Question: I have the following data set (pre_df) and I want:

When = - return in the new column (in this case Home_APL).
When = - return in the new column.
When = - return in the new column
I already did the first example(Home_APL), however when I run the same IF function for Away_APL it doesn't work.
'''
#Home_APL
for (row in 1:nrow(pre_df))
{
if(pre_df$selection[row] == pre_df$home[row])
{
pre_df$Home_APL[row] = pre_df$APL[row]
}
}
#Away_APL
for (row in 1:nrow(pre_df))
{
if(pre_df$selection[row] == pre_df$away[row])
{
pre_df$Away_APL[row] = pre_df$APL[row]
}
}
'''
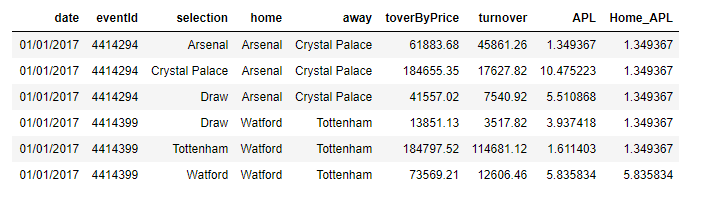
Answer: Like @r2evans said, make your question reproducible. And specify what was the error when you say 'it doesn't work'.
The reason why its failing might be because you are adding new columns with just some of the rows populated. So R doesn't know how to fill the missing rows and you will get a
'''
Error in '$<-.data.frame'('*tmp*', "Away_APL", value = c(NA, 10.4752232550593 :
replacement has 2 rows, data has 1153
'''
error.
To tackle this, you can create both columns manually first with a value and then populate the matching rows.
'''
pre_df$Home_APL <- 0
pre_df$Away_APL <- 0
'''
Then run your loop,
'''
# > head(pre_df, 10)
# X date eventId selection home away toverByPrice turnover APL Home_APL Away_APL
# 1 1 01/01/<PHONE> Arsenal Arsenal Crystal Palace 61883.68 45861.26 1.349367 1.349367 0.000000
# 2 2 01/01/<PHONE> Crystal Palace Arsenal Crystal Palace 184655.35 17627.82 10.475223 0.000000 10.475223
# 3 3 01/01/<PHONE> Draw Arsenal Crystal Palace 41557.02 7540.92 5.510868 0.000000 0.000000
# 4 4 01/01/<PHONE> Draw Watford Tottenham 13851.13 3517.82 3.937418 0.000000 0.000000
# 5 5 01/01/<PHONE> Tottenham Watford Tottenham 184797.52 114681.12 1.611403 0.000000 1.611403
# 6 6 01/01/<PHONE> Watford Watford Tottenham 73569.21 12606.46 5.835834 5.835834 0.000000
# 7 7 01/02/<PHONE> Draw Manchester Utd Hull 8293.93 1130.00 7.339761 0.000000 0.000000
# 8 8 01/02/<PHONE> Hull Manchester Utd Hull 130880.46 7150.82 18.302860 0.000000 18.302860
# 9 9 01/02/<PHONE> Manchester Utd Manchester Utd Hull 17798.90 14842.22 1.199207 1.199207 0.000000
# 10 10 01/02/<PHONE> Draw Stoke Everton 32646.77 9561.08 3.414548 0.000000 0.000000
'''